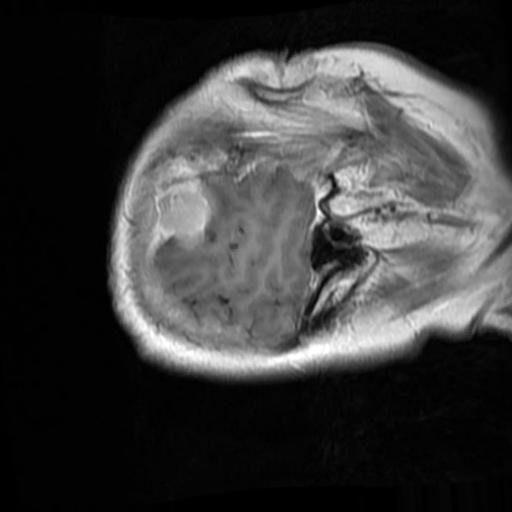
Label: brain_menin